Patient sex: M
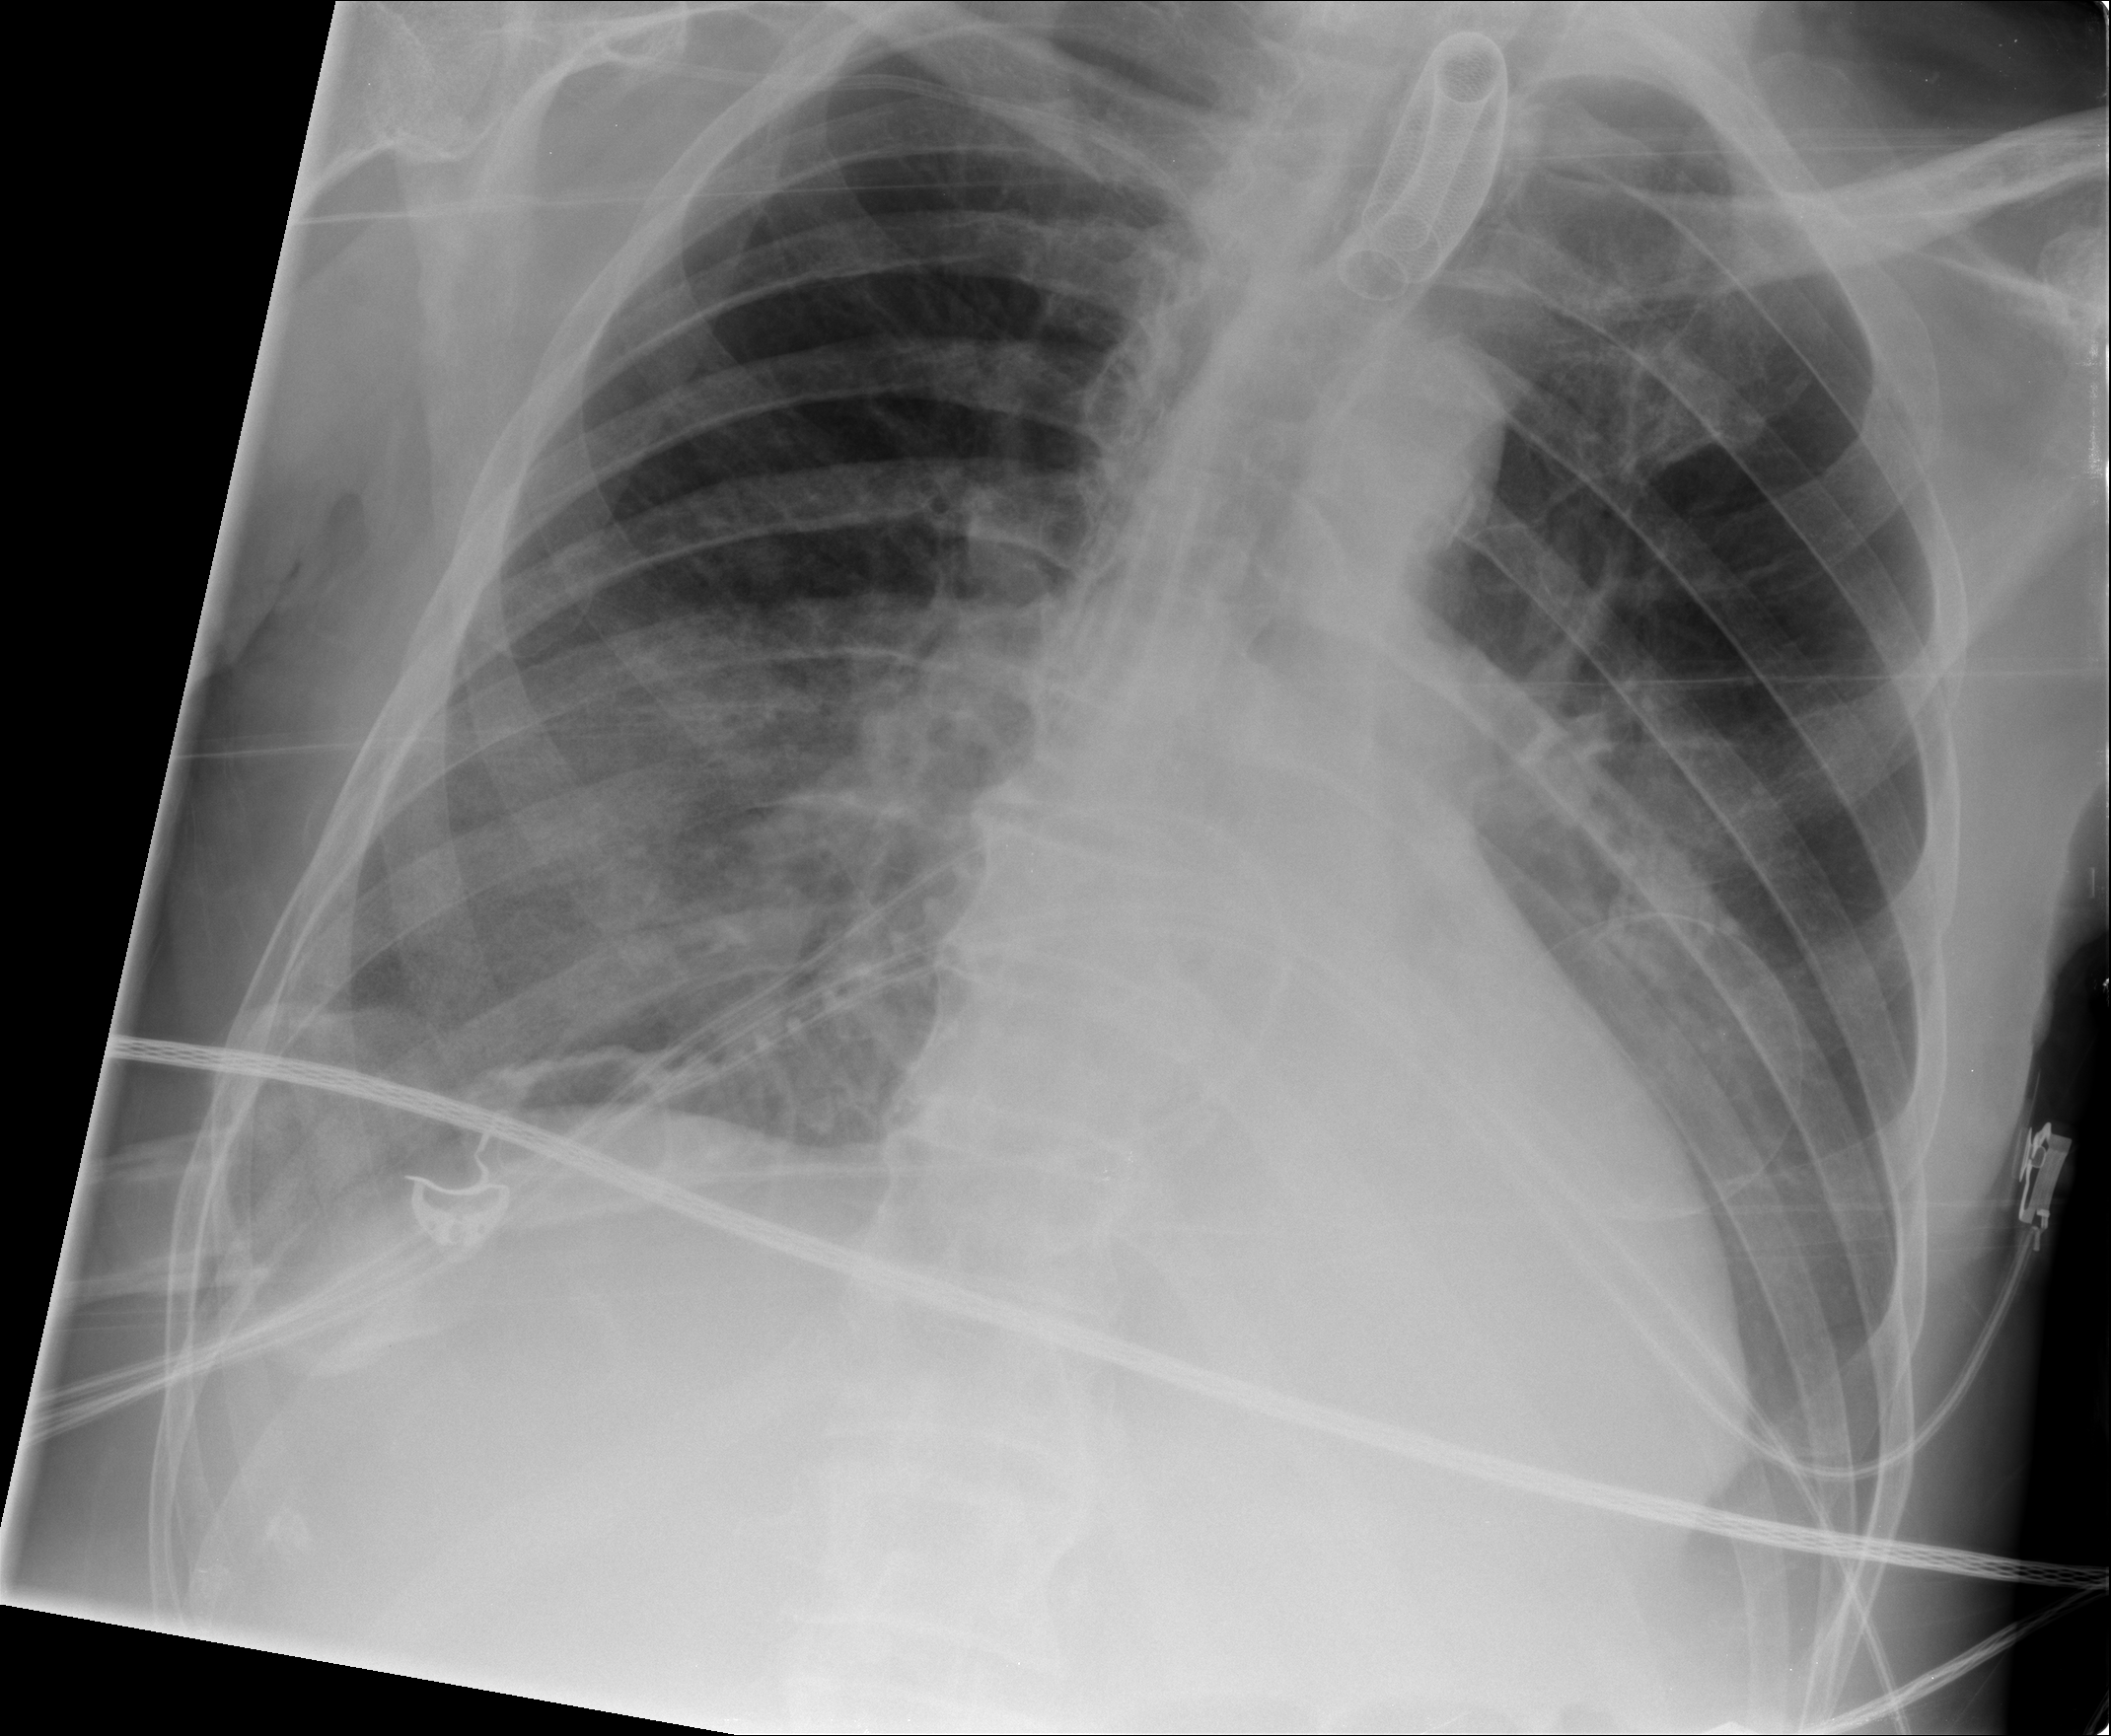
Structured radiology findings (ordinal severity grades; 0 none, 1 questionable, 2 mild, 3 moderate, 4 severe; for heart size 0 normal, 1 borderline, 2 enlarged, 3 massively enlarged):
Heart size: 2
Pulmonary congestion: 0
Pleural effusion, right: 2
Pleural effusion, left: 2
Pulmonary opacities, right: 3
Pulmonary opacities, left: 0
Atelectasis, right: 3
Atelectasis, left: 2